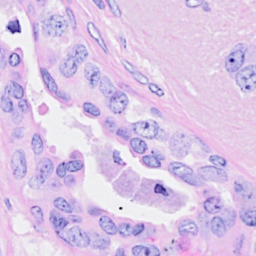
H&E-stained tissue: Breast